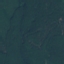
Land use / land cover class: Forest